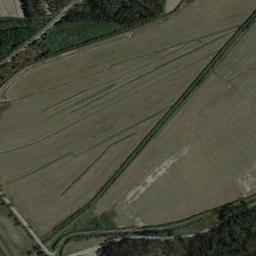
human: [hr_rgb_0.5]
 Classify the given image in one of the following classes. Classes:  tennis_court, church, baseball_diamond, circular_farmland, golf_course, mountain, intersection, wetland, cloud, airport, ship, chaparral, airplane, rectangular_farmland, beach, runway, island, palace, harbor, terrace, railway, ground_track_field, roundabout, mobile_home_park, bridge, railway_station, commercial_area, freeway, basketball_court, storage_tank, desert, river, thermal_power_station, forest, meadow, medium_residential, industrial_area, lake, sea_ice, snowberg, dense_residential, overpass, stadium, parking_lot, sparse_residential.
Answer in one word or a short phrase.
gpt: terrace